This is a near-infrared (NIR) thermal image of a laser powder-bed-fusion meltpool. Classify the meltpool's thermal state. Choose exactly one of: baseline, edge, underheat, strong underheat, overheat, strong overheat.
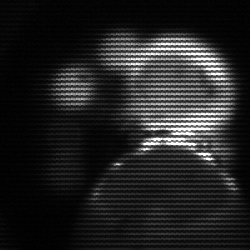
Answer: edge